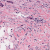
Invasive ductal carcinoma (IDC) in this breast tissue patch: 1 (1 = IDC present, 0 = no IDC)